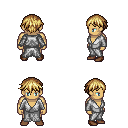
a pixel art fantasy rpg character, male body template, human, tanned skin, white robe, teal pants, blonde short bangs hairstyle, brown shoes, four views (front, back, left, right), 2x2 character sprite sheet, small pixel art, hard edges, no anti-aliasing